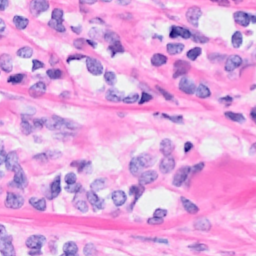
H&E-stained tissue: Breast